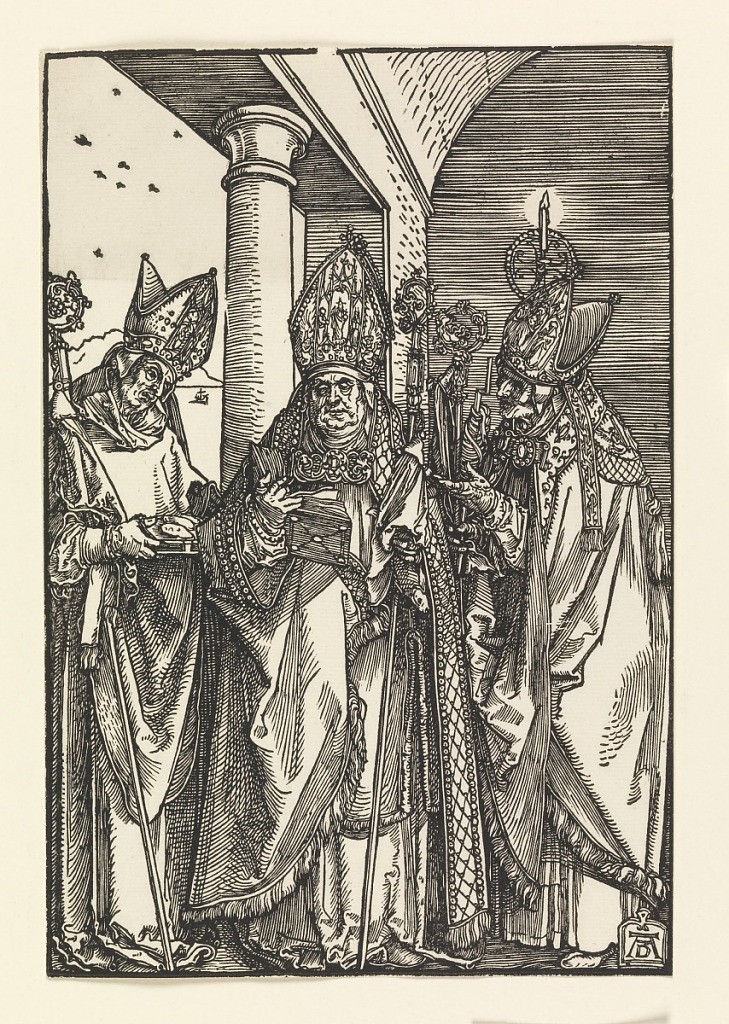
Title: Bishops Nicholas, Ulric, Erasmus
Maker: Albrecht Dürer, German, 1471–1528
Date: ca. 1508
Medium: Woodcut and black ink on paper
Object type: Print
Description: Three bishops standing. The one in the center holds an open book in has right hand and a fish and staff in his left hand. The bishop on the left appears to be holding a tray of bread, and the bishop on the right gestures with an open hand. In the background, a doric column and suggestion of barrel vault. Durer's monogram on lower right.